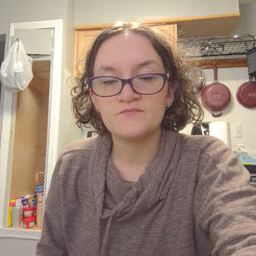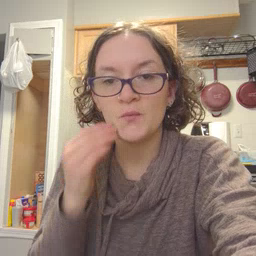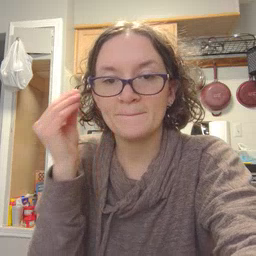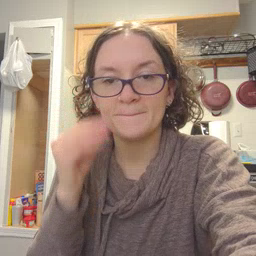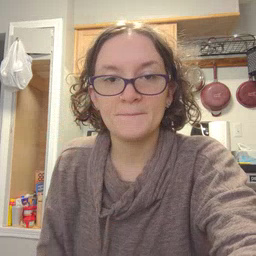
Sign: home